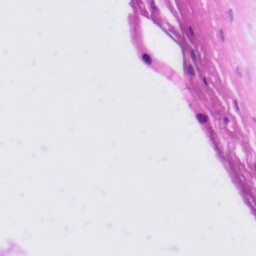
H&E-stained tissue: Tonsil